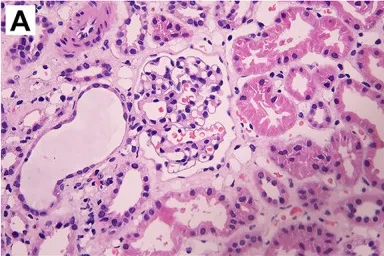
Pathology evaluation for the C1q nephropathy patient. (A) Hematoxylin-eosin staining shows increased number of cells in glomerulus. No glomerular crescent, focal segmental glomerular sclerosis, and fibrosis are noted. However, renal tubule dilation and vacuolar degeneration of epithelial cells are present, and renal interstitium is slightly infiltrated with inflammatory cells, indicating a minimal change disease (MCD).
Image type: pathology (h&e)